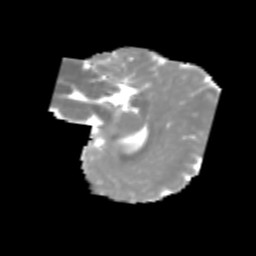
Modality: MD
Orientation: sagittal
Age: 6
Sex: female
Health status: healthy